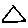
Label: triangle